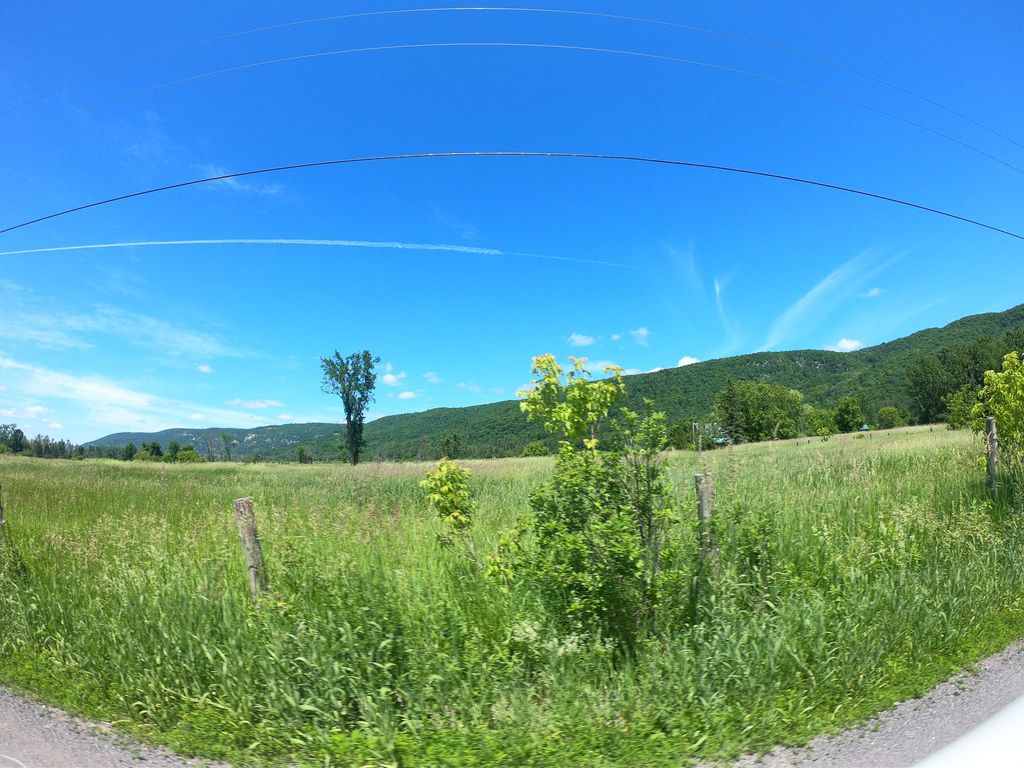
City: ottawa-gatineau